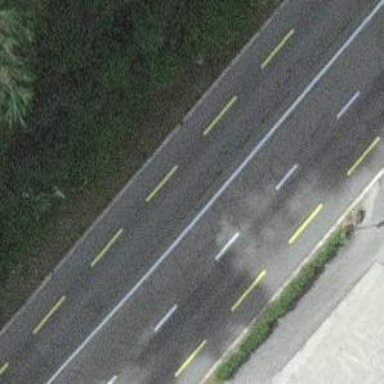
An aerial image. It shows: Primary highway with advisory cycle lane.